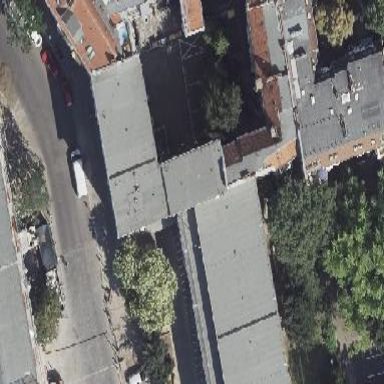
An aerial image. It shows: Part of building.